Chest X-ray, AP view. Patient: 44 years old, sex F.
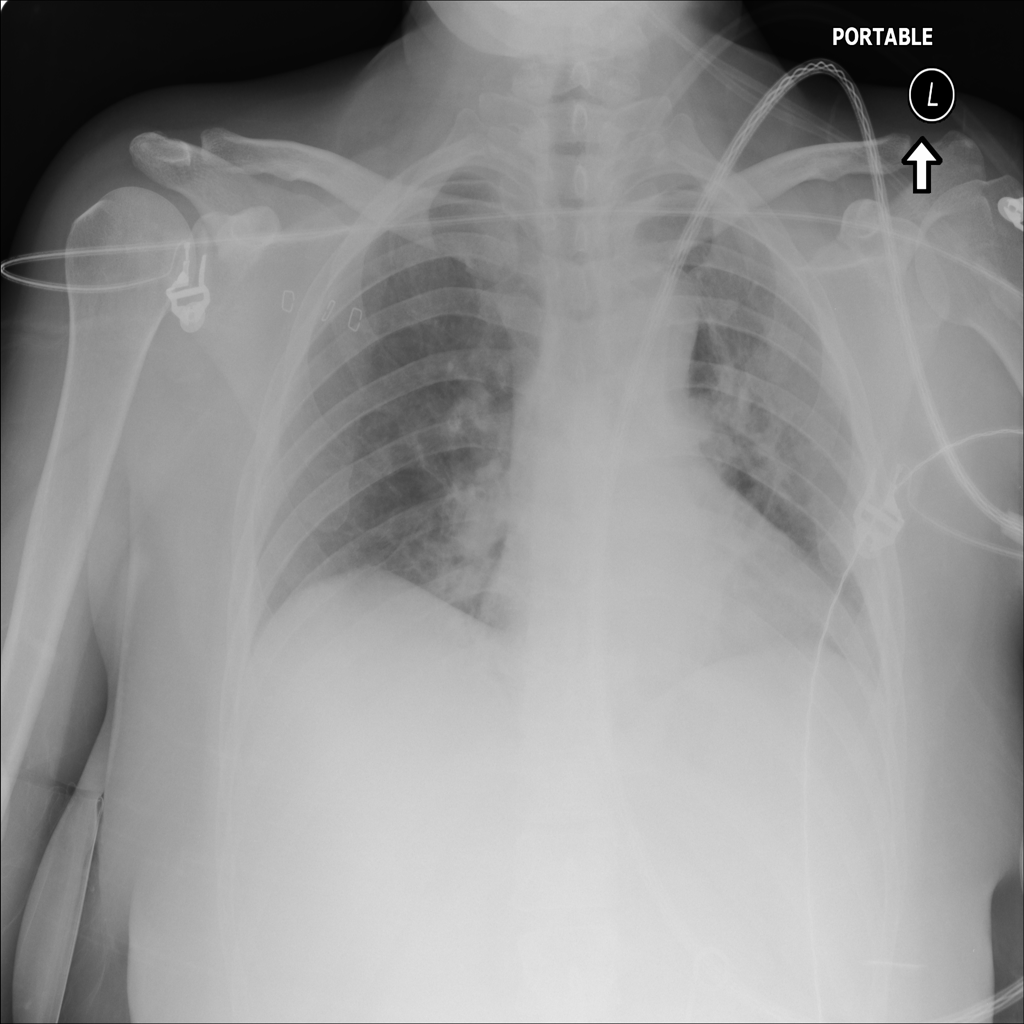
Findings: No Finding